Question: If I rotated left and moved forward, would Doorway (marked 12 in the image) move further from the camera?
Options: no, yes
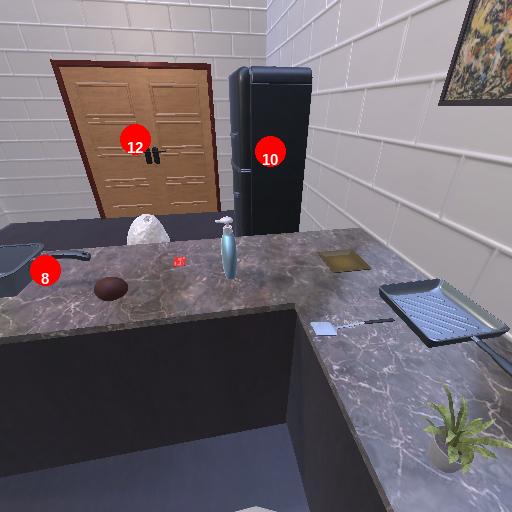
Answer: no